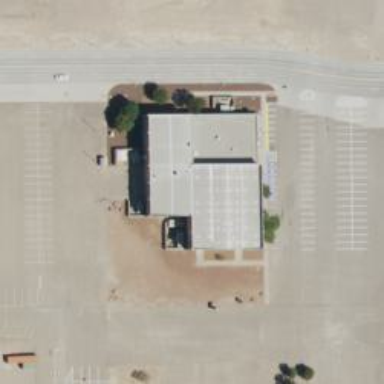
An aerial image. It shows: Building used as fitness center.